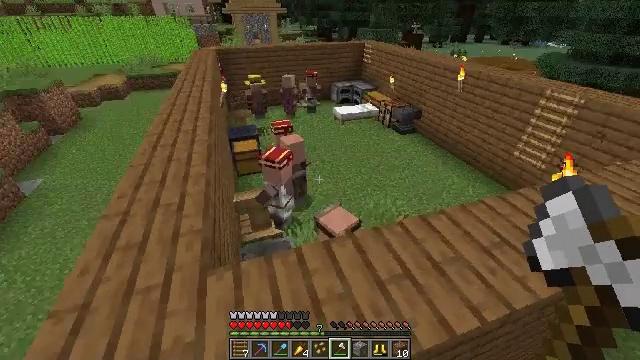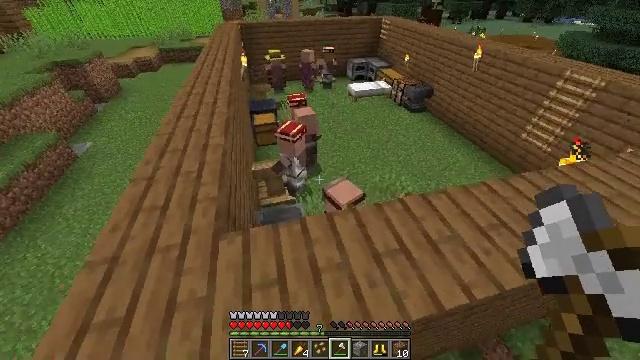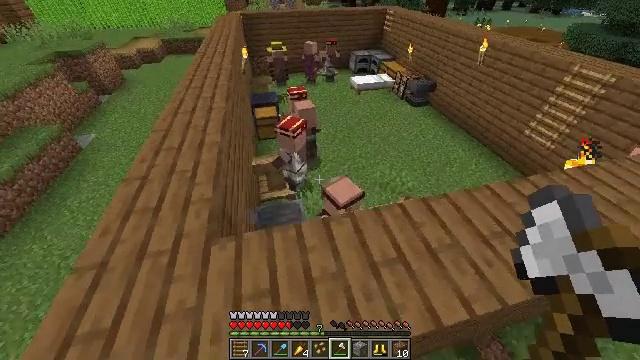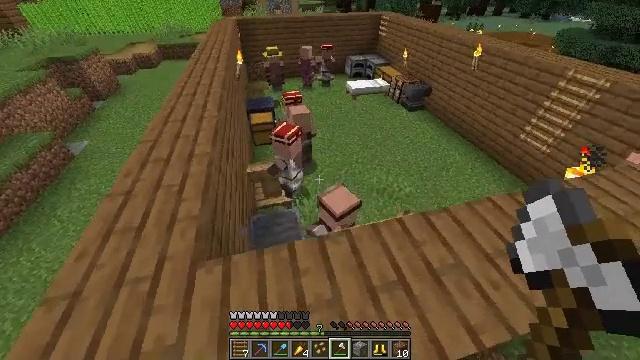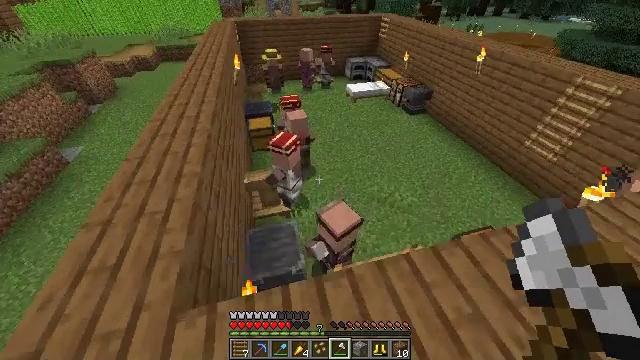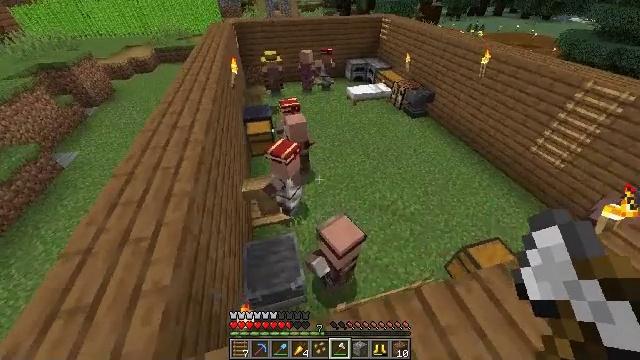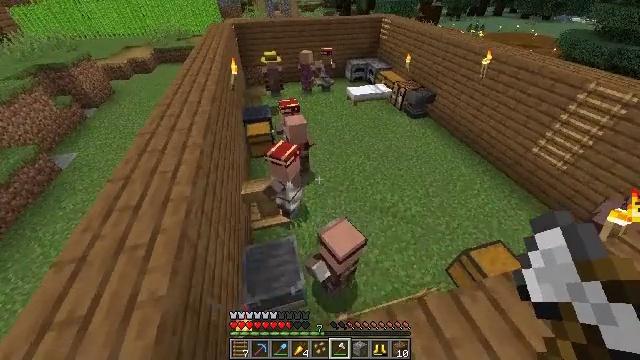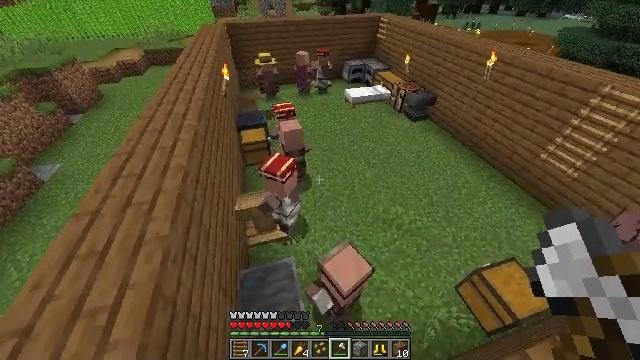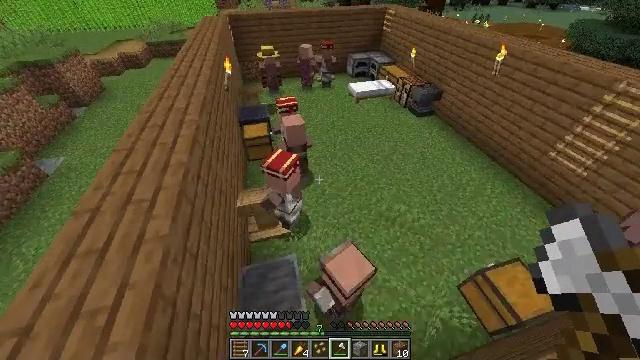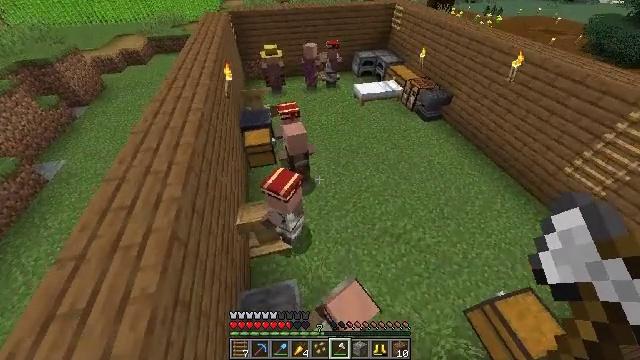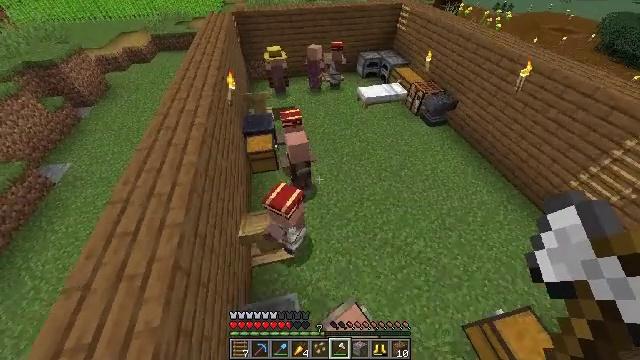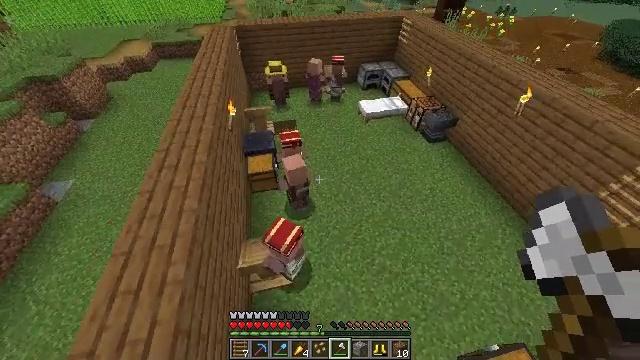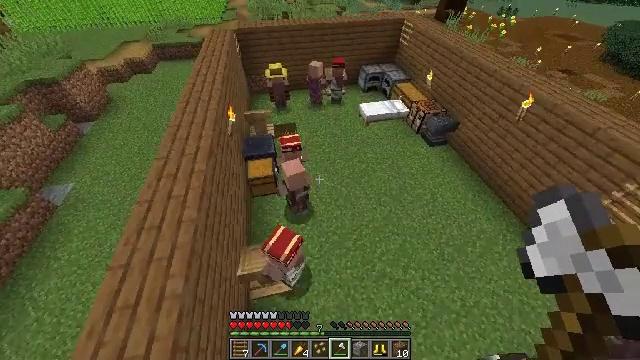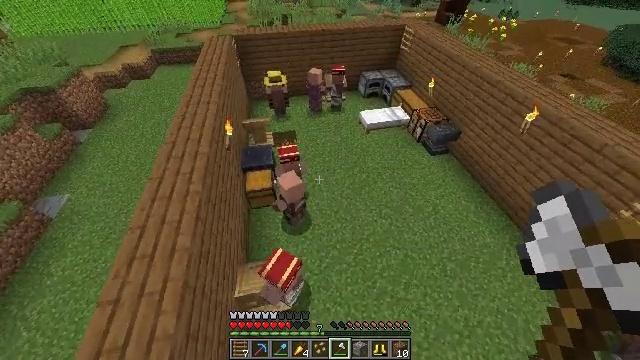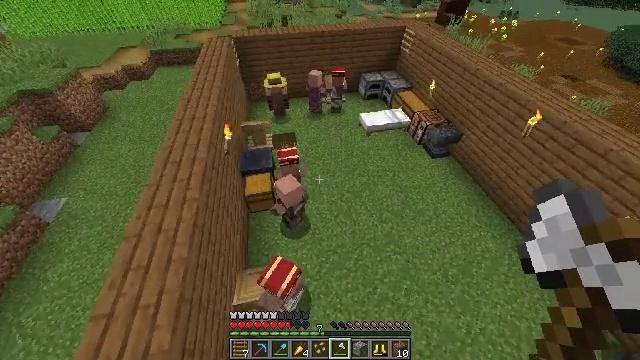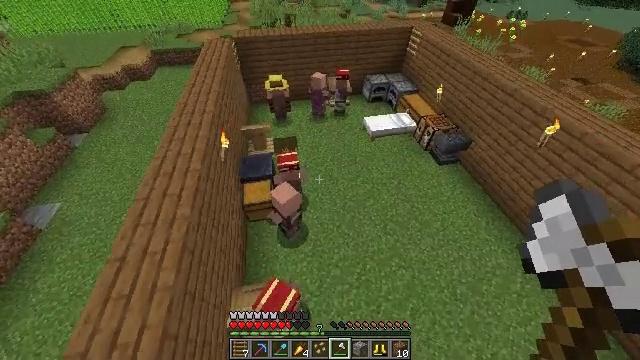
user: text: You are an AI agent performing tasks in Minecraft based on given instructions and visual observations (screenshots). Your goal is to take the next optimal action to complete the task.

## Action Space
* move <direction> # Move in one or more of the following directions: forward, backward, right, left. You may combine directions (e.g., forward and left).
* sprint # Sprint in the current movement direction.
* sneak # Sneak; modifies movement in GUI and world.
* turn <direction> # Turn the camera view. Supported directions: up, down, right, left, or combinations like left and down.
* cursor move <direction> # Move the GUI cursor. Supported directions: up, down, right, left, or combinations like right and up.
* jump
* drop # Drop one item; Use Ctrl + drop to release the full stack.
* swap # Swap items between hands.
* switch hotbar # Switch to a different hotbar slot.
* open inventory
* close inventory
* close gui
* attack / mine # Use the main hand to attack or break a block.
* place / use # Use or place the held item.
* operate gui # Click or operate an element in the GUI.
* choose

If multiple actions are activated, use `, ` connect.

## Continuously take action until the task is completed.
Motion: motion action
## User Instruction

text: Acquire an ender pearl.
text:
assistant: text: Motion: move forward, sprint, turn left and down
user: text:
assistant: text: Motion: move forward, sprint, turn down
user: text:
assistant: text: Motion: move forward, sprint
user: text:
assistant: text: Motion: move forward, sprint
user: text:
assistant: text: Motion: move forward, sprint
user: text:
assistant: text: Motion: move forward, sprint
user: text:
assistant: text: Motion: move forward, sprint
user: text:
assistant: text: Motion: move forward, sprint, turn down
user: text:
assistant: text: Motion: move forward, sprint, turn left and down, jump
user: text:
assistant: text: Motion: move forward, sprint, turn left and down, jump
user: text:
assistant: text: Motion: move forward, sprint, jump
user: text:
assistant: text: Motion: move forward, sprint, jump
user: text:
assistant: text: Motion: move forward, sprint
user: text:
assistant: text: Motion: move forward
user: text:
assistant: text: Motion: move forward
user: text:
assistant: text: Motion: move forward, turn left
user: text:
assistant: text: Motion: move forward, turn left
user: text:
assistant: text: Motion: move forward, turn left
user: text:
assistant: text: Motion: move forward
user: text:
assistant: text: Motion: move forward, turn left
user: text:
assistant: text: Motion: move forward, turn left
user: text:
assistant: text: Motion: move forward, turn left and up
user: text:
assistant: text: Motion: move forward, turn left and up
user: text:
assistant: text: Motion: move forward, turn right and up
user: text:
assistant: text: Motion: move forward, turn right and up
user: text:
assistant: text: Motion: move forward, turn right and up
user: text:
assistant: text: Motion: move forward, turn right and up
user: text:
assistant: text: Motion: move forward, turn right and up
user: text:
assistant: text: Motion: move forward, turn up
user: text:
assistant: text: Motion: move forward, turn up